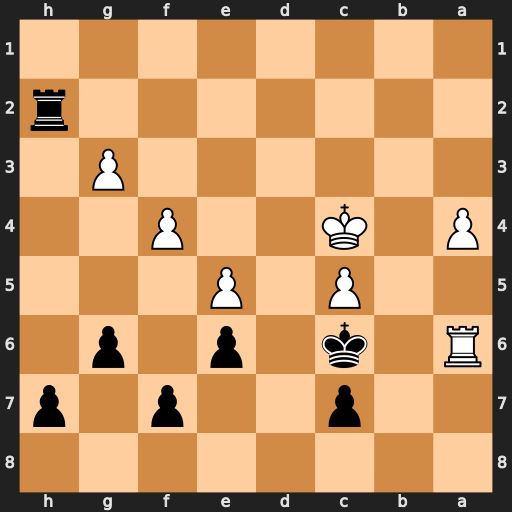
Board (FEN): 8/2p2p1p/R1k1p1p1/2P1P3/P1K2P2/6P1/7r/8
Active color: b
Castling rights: -
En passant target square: -
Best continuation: Kb7 Ra5 c6